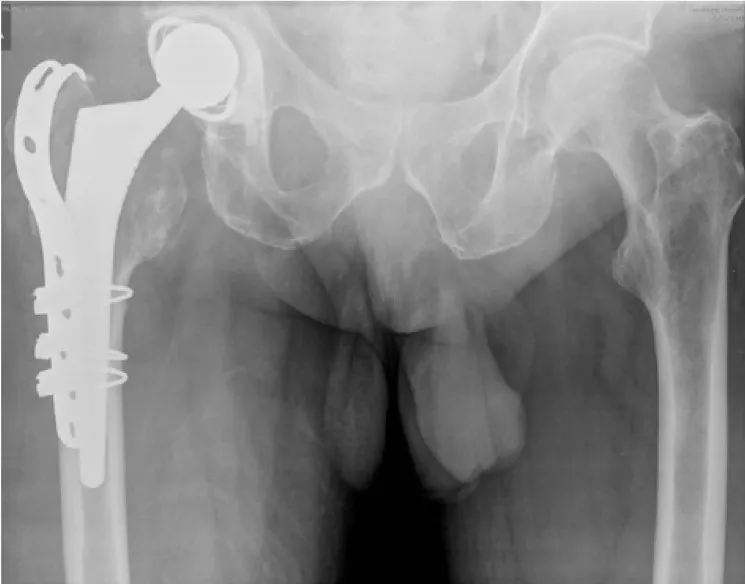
After total hip replacement and insertion of trochanteric grip plate (b).
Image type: radiology (x_ray)